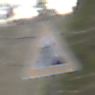
Verkehrszeichen: Arbeitsstelle
Umgebung: Outdoor, Nature
Tageszeit: MorningAfternoon
Wetter: PartlyCloudy
Licht: Natural
Jahreszeit: NotSpecified
Kontrast: LowContrast